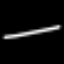
Label: line